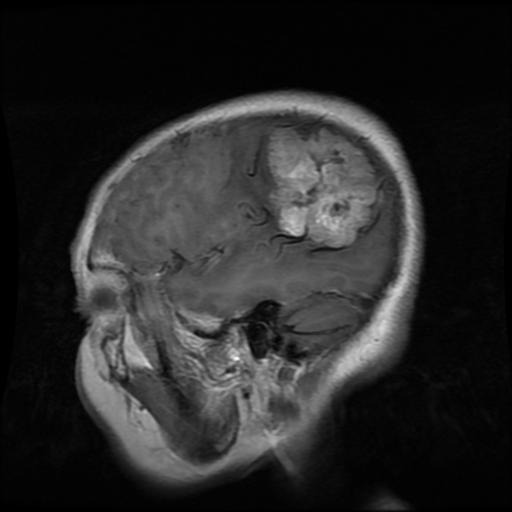
Label: meningioma